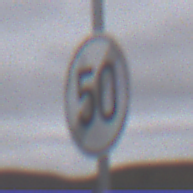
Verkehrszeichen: EndeGeschwindigkeit50
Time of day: Midday
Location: Outdoor (Nature)
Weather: Overcast
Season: NotSpecified
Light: Natural